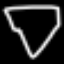
Label: diamond